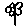
Label: flower